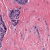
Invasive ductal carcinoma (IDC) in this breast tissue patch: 0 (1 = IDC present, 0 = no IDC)